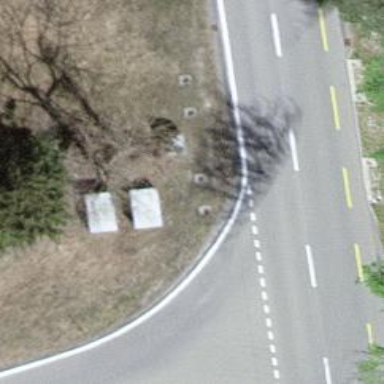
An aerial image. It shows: Tank trap barrier.